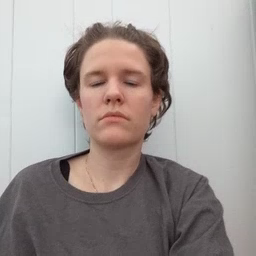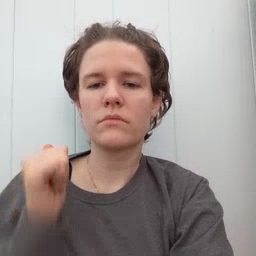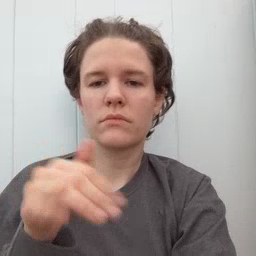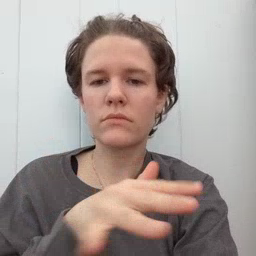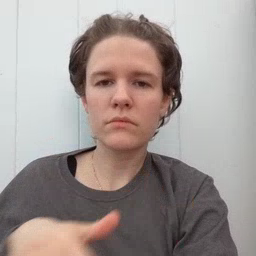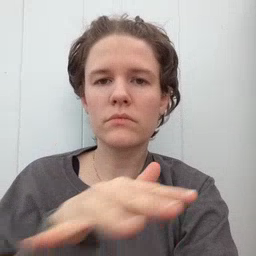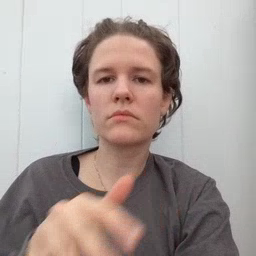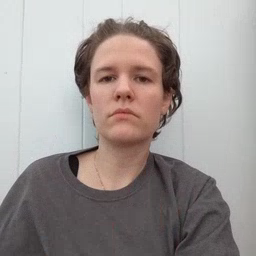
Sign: backyard